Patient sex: M
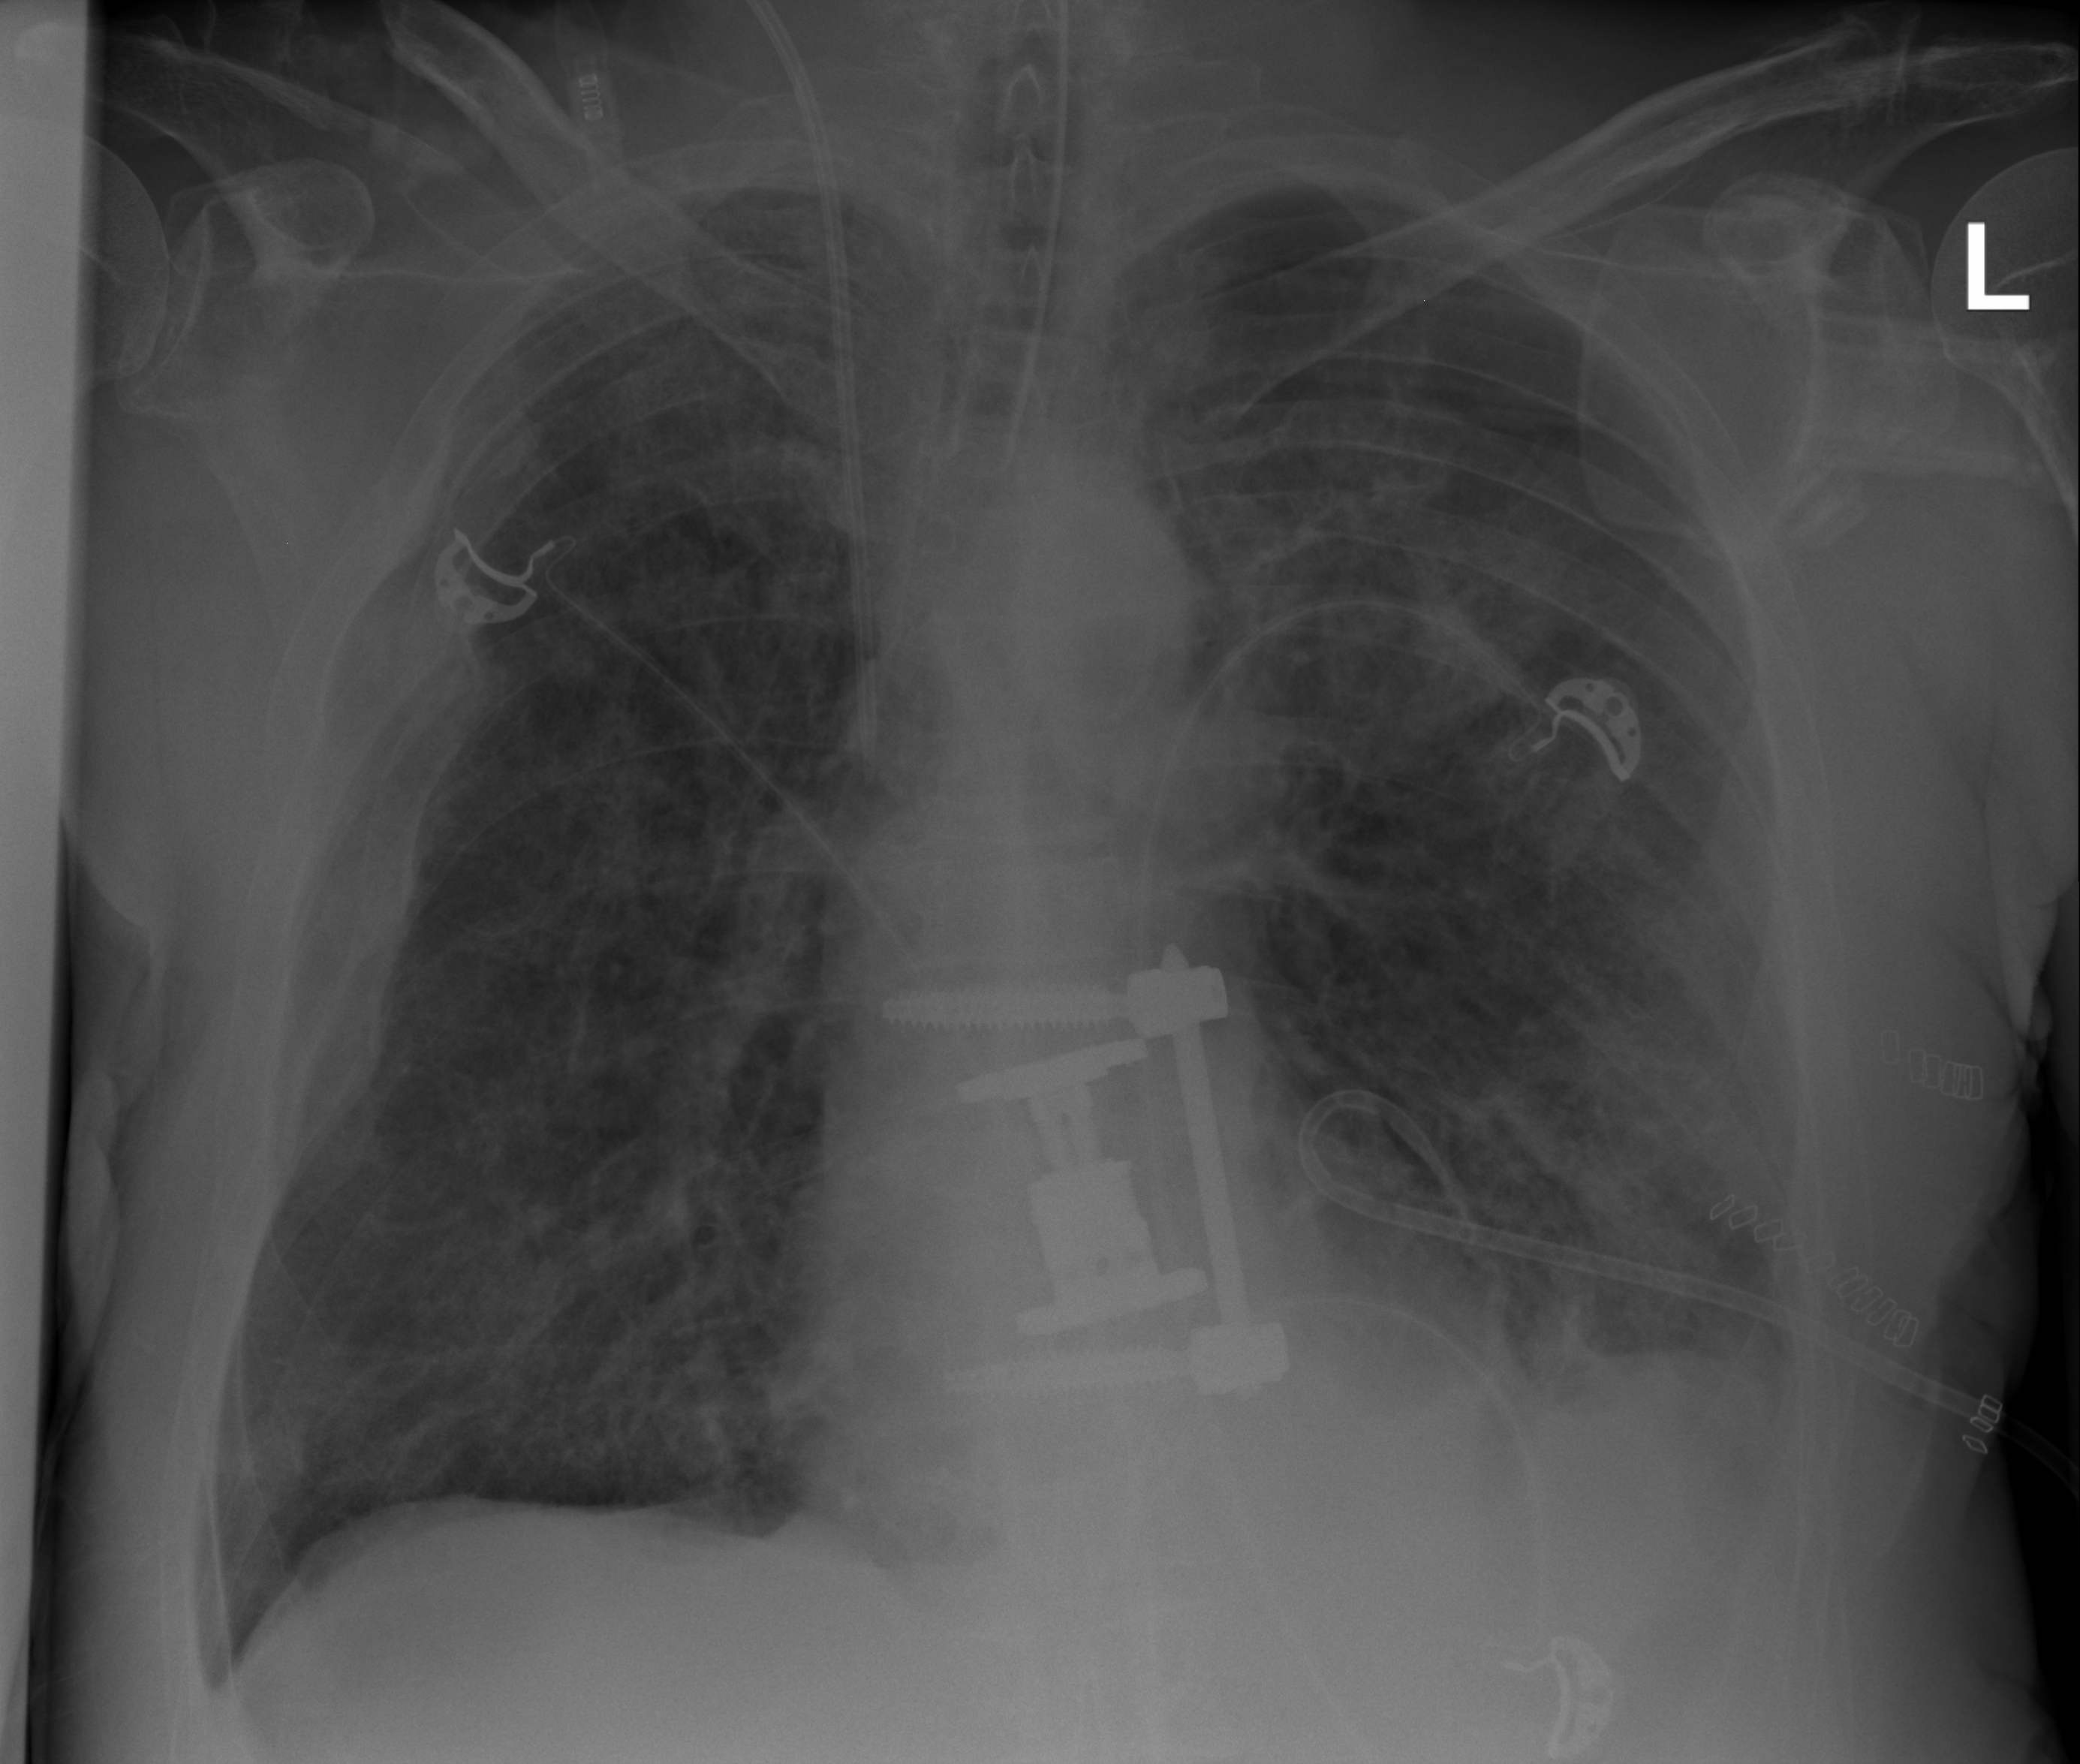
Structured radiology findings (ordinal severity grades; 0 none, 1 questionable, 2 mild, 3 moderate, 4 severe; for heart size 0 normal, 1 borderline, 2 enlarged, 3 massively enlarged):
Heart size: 0
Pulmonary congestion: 2
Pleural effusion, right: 2
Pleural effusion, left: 2
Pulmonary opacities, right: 3
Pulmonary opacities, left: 3
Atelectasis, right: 3
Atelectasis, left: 3